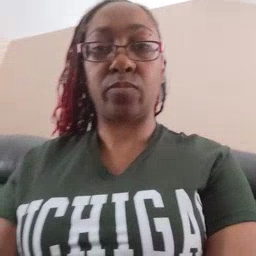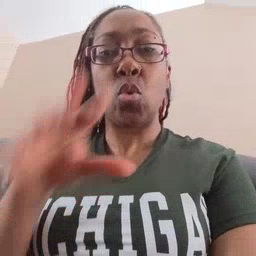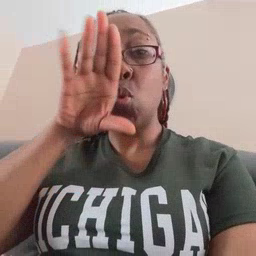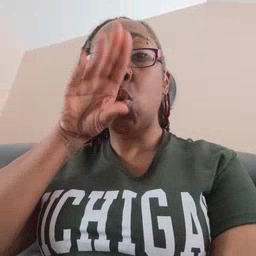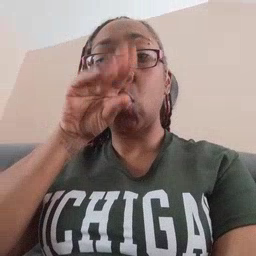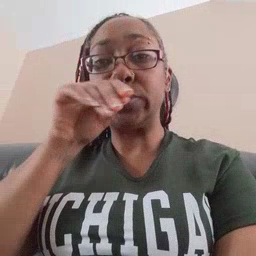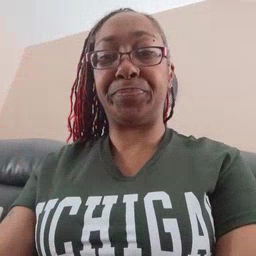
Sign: goose